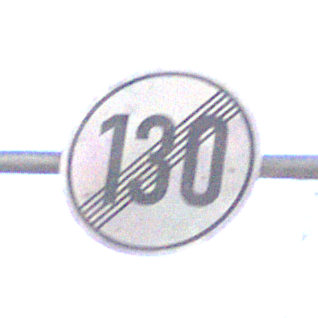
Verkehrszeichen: EndeGeschwindigkeit130
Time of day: SunriseSunset
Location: Outdoor (Urban)
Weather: PartlyCloudy
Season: Autumn
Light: Natural